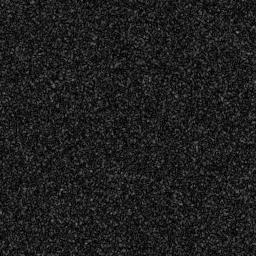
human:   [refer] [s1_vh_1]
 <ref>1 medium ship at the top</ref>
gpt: <box>[[51, 17, 58, 39, 0]]</box>